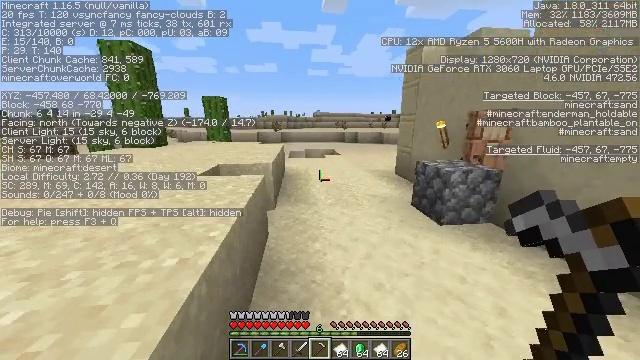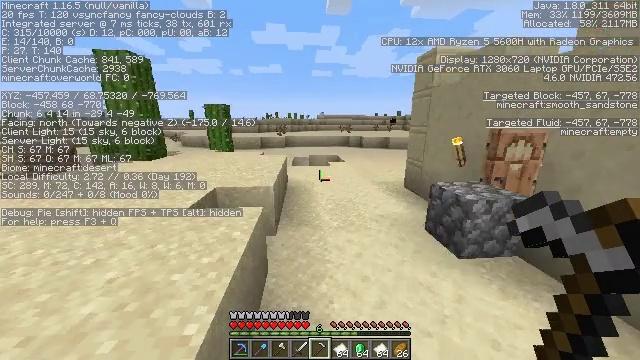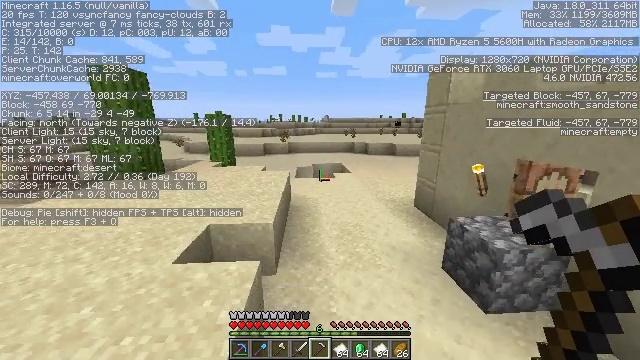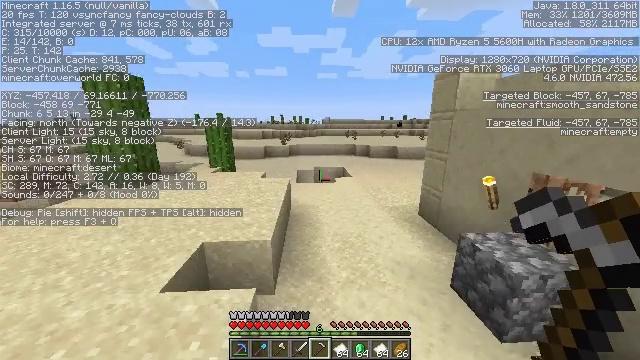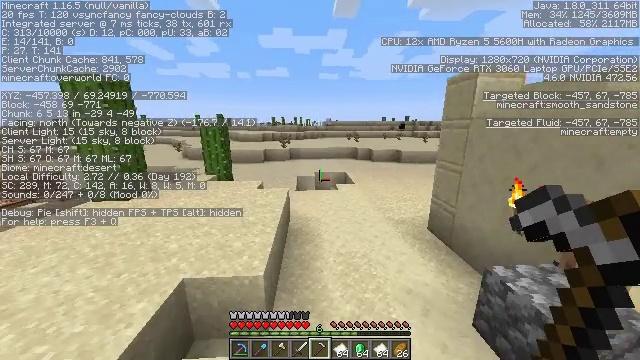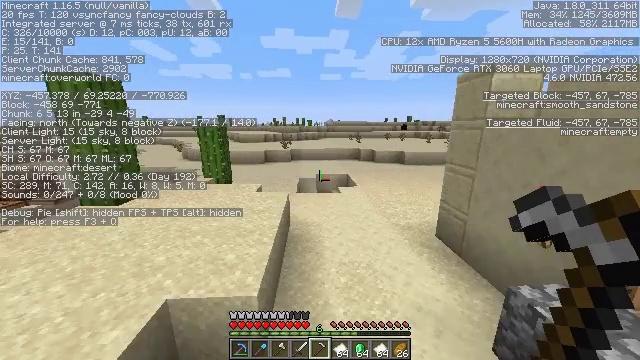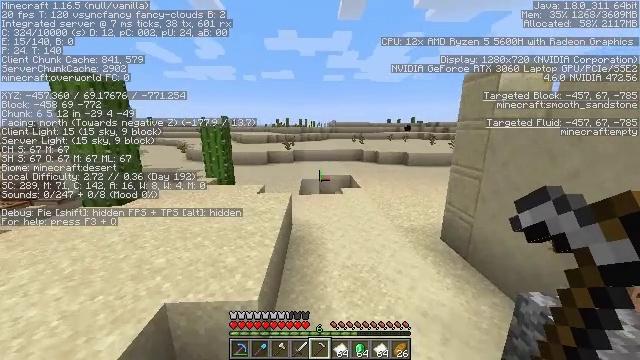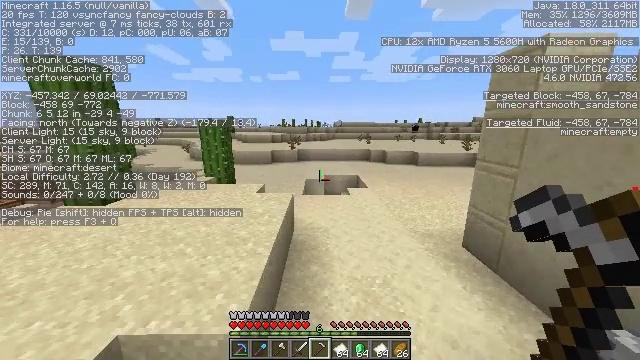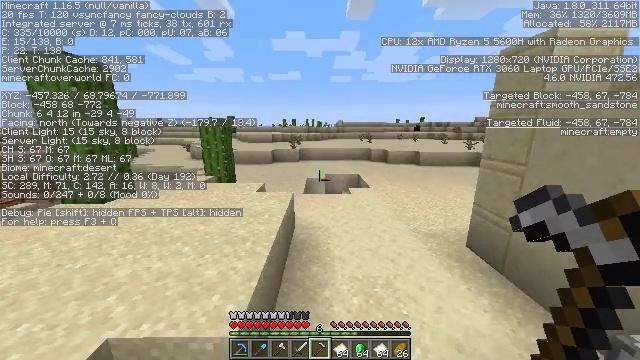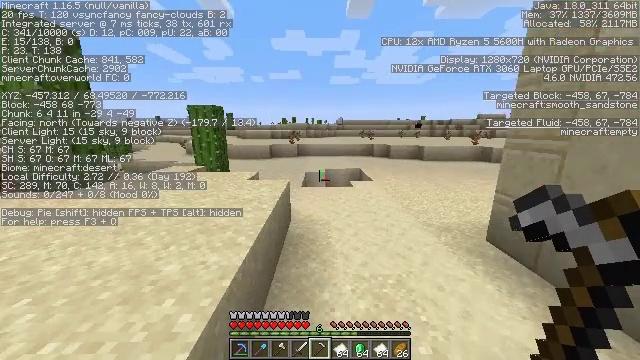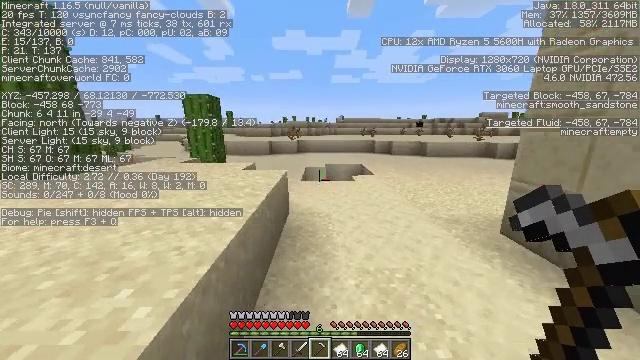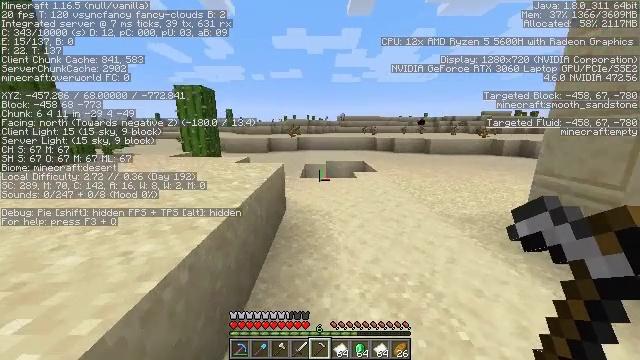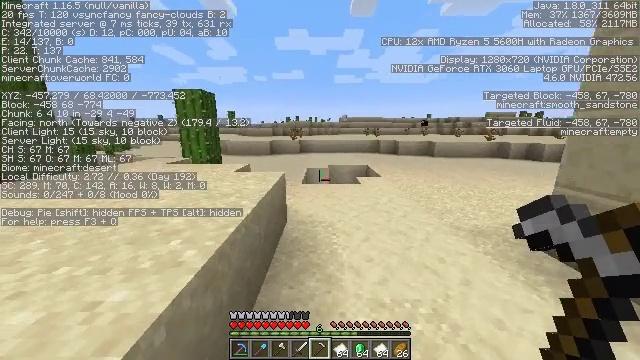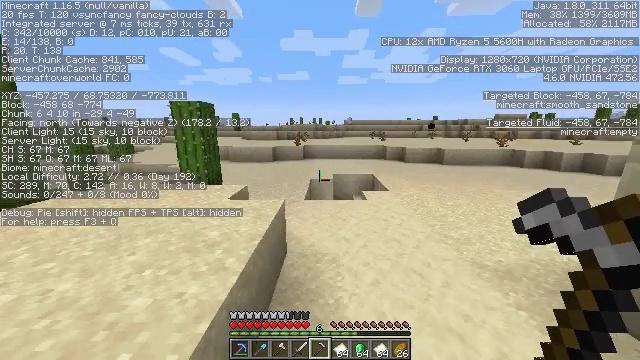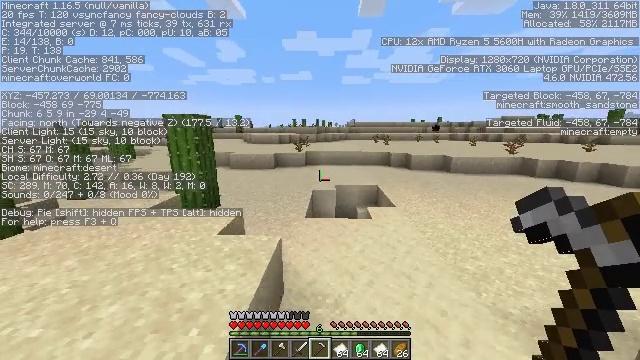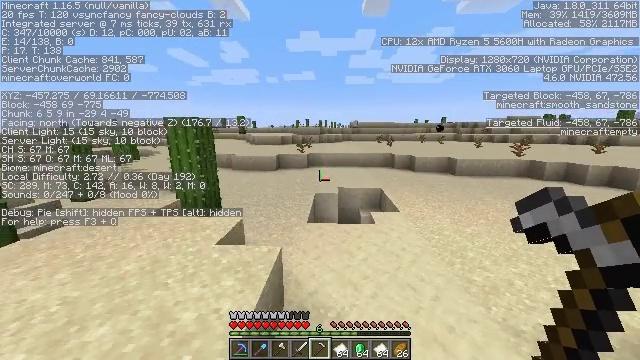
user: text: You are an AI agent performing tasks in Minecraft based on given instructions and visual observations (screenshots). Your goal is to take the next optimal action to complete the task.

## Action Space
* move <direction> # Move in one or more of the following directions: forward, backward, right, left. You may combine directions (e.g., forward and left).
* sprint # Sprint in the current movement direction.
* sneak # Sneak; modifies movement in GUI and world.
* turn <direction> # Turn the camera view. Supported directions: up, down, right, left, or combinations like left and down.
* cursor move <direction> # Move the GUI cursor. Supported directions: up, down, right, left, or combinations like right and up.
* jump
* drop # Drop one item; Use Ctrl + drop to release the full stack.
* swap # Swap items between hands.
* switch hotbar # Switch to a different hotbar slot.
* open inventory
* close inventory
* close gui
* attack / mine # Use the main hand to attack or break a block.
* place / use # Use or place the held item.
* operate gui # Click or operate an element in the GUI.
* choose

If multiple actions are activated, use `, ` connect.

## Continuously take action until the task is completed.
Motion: motion action
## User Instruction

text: Collect the dead bush from dry areas.
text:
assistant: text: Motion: move forward, sprint, turn left, jump
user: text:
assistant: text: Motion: move forward, sprint, turn left, jump
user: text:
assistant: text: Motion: move forward, sprint, jump
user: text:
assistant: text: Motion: move forward, sprint, jump
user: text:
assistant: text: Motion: move forward, sprint, jump
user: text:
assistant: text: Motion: move forward, sprint, jump
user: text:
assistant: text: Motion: move forward, sprint, turn left, jump
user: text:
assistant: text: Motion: move forward, sprint, jump
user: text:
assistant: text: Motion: move forward, sprint, jump
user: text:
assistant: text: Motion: move forward, sprint, jump
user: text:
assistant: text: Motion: move forward, sprint, jump
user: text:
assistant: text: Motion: move forward, sprint, jump
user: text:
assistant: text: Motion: move forward, sprint, turn left, jump
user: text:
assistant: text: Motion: move forward, sprint, jump
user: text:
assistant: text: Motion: move forward, sprint, jump
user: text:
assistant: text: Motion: move forward, sprint, turn left, jump
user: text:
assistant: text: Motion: move forward, sprint, turn left, jump
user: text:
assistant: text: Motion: move forward, sprint, turn left, jump
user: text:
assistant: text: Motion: move forward, sprint, jump
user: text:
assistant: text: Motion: move forward, sprint, turn left, jump
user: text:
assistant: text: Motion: move forward, sprint, turn left, jump
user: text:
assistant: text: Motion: move forward, sprint, turn left, jump
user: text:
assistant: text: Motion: move forward, sprint, turn left, jump
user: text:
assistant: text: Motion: move forward, sprint, turn left, jump
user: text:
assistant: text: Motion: move forward, sprint, turn left, jump
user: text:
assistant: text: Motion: move forward, sprint, turn left, jump
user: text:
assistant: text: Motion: move forward, sprint, jump
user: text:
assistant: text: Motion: move forward, sprint, jump
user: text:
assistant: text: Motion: move forward, sprint, jump
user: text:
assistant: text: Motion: move forward, sprint, jump